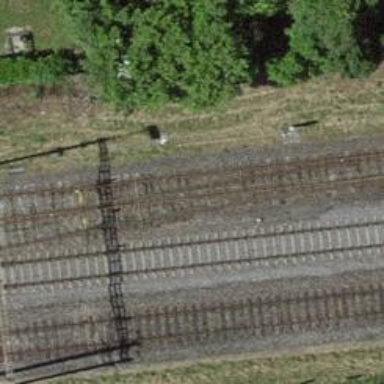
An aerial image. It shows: Railway switch.